Question:
I want to get all the folder name under a container using new SDK - Azure.Storage.Blobs
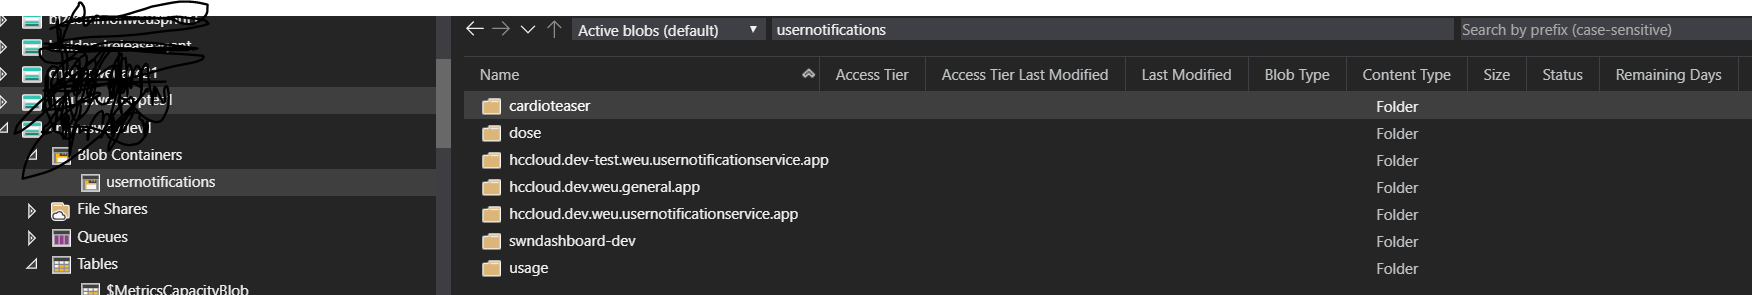
Answer: You would want to use <URL>.
Please try something like the following:
'''
var connectionString = "DefaultEndpointsProtocol=https;AccountName=<account-name>;AccountKey=<account-key>;EndpointSuffix=core.windows.net;";
var containerName = "test";
var containerClient = new BlobContainerClient(connectionString, containerName);
var blobFolders = containerClient.GetBlobsByHierarchy(BlobTraits.None, BlobStates.None, "/").Where(b => b.IsPrefix).ToList();
for (var i=0; i<blobFolders.Count; i++)
{
Console.WriteLine("Folder Prefix: " + blobFolders[i].Prefix);
}
'''